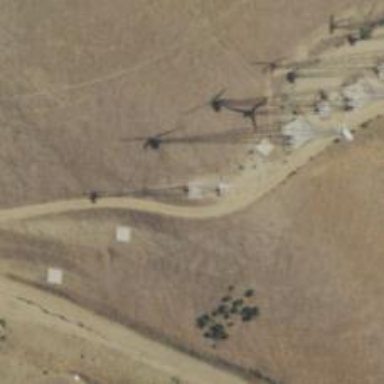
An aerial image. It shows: Wind generator powered by wind turbine.